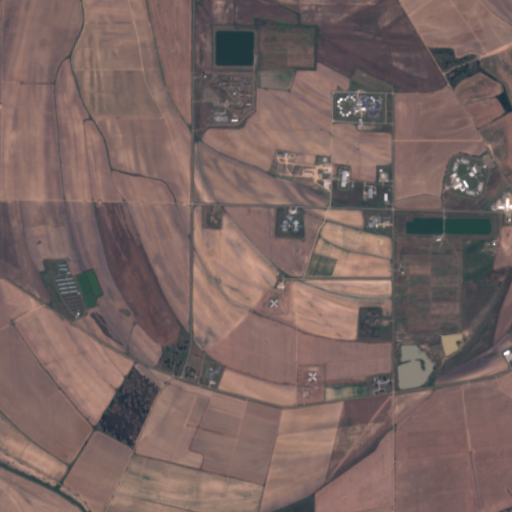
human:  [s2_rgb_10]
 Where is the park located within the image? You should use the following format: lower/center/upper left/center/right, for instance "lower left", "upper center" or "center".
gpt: The park is located in the upper center of the image.
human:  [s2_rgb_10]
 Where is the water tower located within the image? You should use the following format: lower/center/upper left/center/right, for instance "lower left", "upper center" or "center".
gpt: The water tower is located in the upper center of the image.
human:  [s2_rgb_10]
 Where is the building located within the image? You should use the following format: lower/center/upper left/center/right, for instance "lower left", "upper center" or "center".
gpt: The building is located in the upper right of the image.
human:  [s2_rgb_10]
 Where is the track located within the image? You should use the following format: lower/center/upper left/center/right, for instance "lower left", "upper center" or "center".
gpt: There is no track in the image.